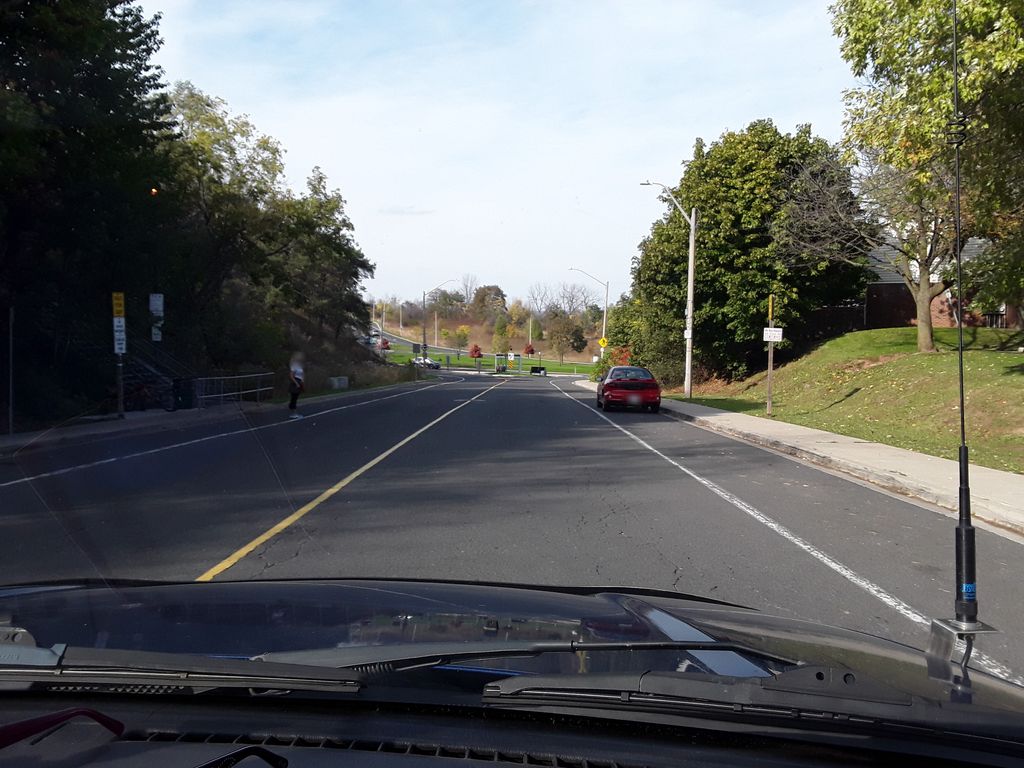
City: hamilton